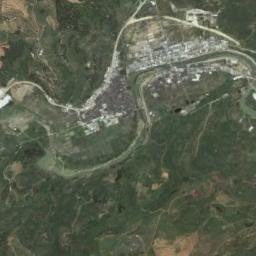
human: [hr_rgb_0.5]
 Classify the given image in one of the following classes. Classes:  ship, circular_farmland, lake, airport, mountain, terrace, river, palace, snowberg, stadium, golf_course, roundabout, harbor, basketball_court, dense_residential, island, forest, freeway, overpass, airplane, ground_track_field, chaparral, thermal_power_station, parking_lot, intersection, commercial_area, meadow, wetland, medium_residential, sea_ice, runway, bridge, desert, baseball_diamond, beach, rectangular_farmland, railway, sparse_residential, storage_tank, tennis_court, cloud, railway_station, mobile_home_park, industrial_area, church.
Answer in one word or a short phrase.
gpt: river